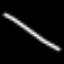
Label: line